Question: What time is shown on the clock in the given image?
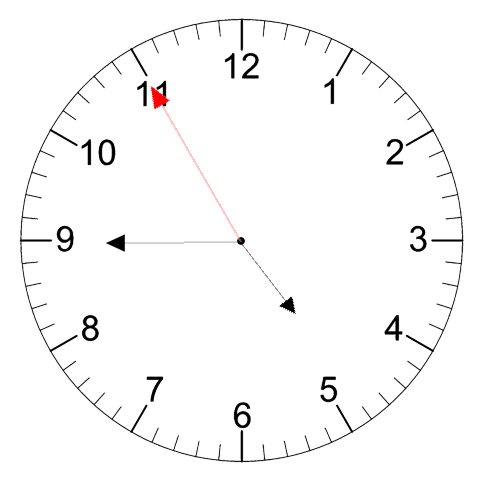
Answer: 04:44:55